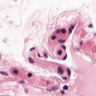
Metastatic tissue present: no